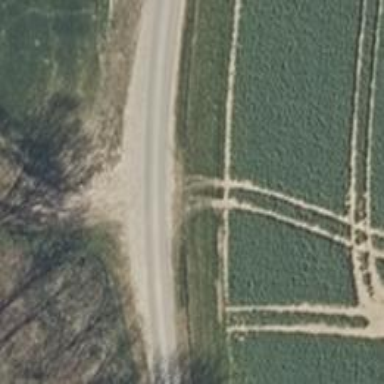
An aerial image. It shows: Passing place on the road.